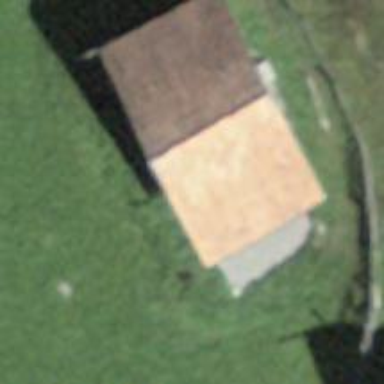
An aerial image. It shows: Shed building.